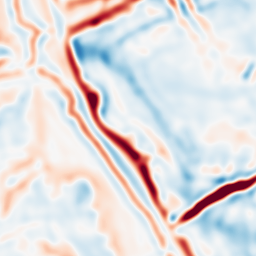
Category: multiscale
Decomposition family: log
Decomposition parameters: sigma: 5
Upsampling method: sinc_hamming
Upsampling parameters: scale: 2
kernel_size: 16
Upsampling scale: 2